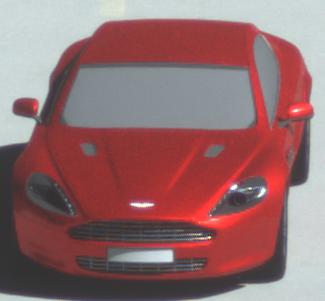
Make: Aston Martin
Model: Rapide
Detailed model: Rapide
Model produced from: 2010/03
Model produced until: 2013/07
Doors: 5
Color: red
Road condition: dry road
Daytime: morning or afternoon
Contrast: high contrast